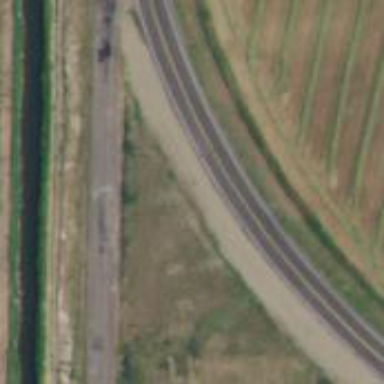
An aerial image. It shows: Secondary road.